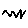
Label: zigzag